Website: lowes
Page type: review-order
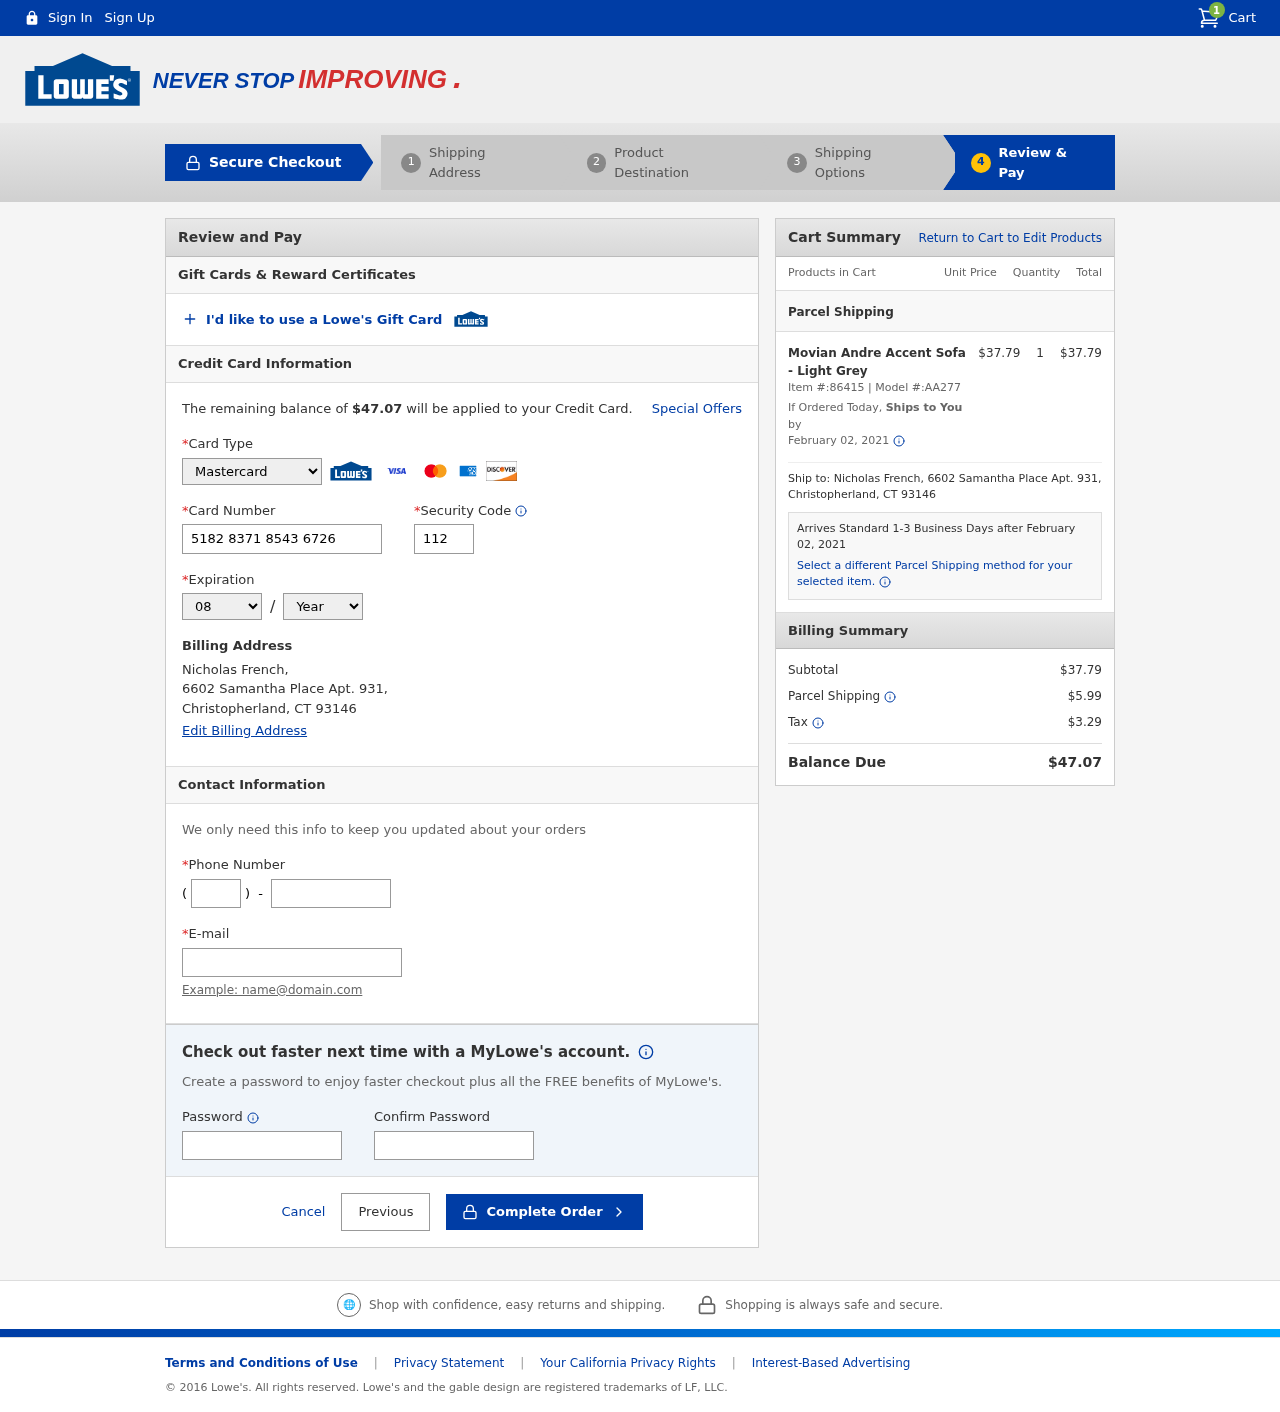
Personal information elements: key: PII_CARD_CVV
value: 112
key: PII_CARD_EXPIRY_MONTH
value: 08
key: PII_CARD_EXPIRY_YEAR
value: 26
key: PII_CARD_NUMBER
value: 5182 8371 8543 6726
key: PII_CARD_TYPE
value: Mastercard
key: PII_CITY
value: Christopherland
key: PII_EMAIL
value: nfrench@gmail.com
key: PII_FULLNAME
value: Nicholas French,
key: PII_PHONE
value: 7004573981
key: PII_PHONE_AREA
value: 700
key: PII_POSTCODE
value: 93146
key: PII_STATE_ABBR
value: CT
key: PII_STREET
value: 6602 Samantha Place Apt. 931
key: PII_STREET
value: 6602 Samantha Place Apt. 931,
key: PII_FULLNAME2
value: Nicholas French
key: PII_POSTCODE_FULL
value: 93146
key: PII_CITY_STATE
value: Christopherland, CT
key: PII_CITY_STATE_ZIP
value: Christopherland, CT 93146
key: PII_POSTCODE_NUMERIC
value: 93146
Product elements: key: PRODUCT1_NAME
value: Movian Andre Accent Sofa - Light Grey
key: PRODUCT1_PRICE
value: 37.79
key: PRODUCT1_QUANTITY
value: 1
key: PRODUCT1_ITEM_NUMBER
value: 86415
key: PRODUCT1_MODEL_NUMBER
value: AA277
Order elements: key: ORDER_NUM_ITEMS
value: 1
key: ORDER_TOTAL
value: $47.07
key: ORDER_SHIPPING_DATE
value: February 02, 2021
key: ORDER_SUBTOTAL
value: $37.79
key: ORDER_SHIPPING_DATE2
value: February 02, 2021
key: ORDER_SUBTOTAL2
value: $37.79
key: ORDER_SHIPPING_COST
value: $5.99
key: ORDER_TAX
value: $3.29